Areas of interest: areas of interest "The Convalescent Home for Retired Cadres, Bureau of Retired Cadres, CPC Pengzhou Municipal Committee"
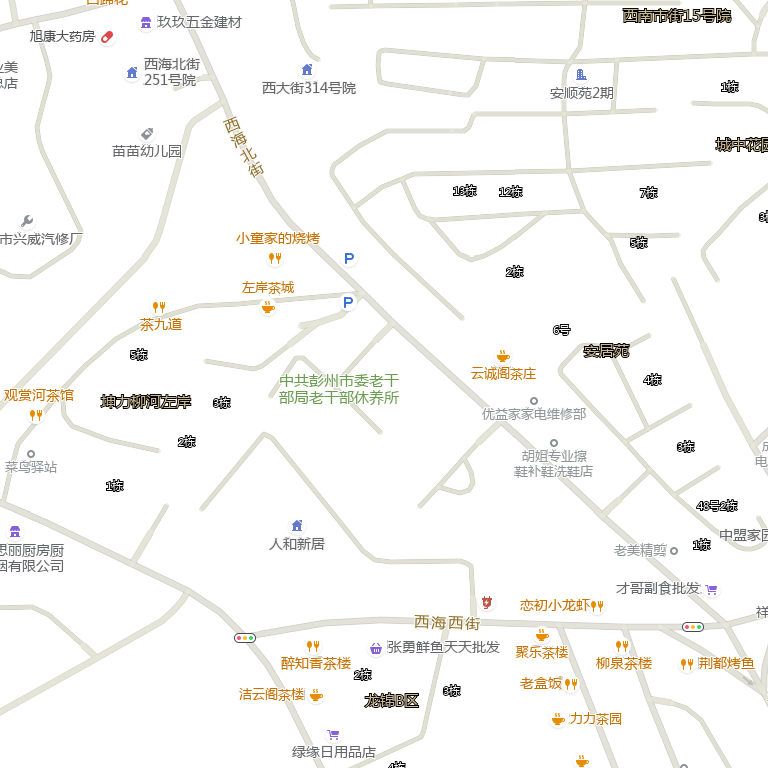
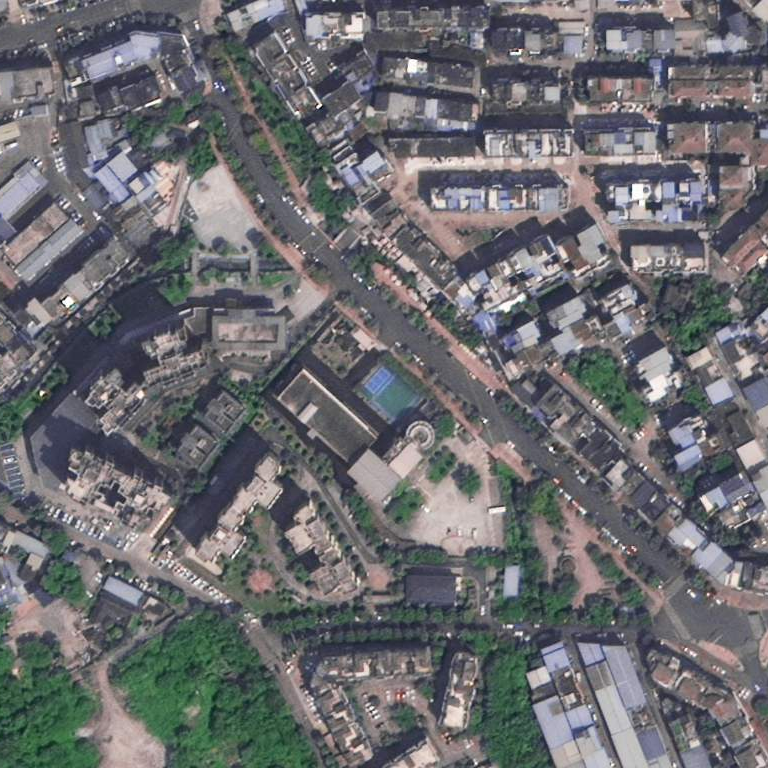